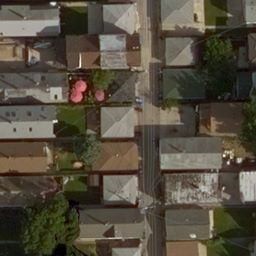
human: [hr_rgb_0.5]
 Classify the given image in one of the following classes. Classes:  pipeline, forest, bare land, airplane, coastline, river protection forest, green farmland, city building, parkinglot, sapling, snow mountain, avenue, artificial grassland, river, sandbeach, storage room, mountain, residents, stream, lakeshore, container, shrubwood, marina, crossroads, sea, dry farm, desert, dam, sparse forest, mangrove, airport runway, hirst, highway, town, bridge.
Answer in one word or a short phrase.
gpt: residents